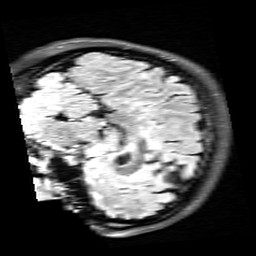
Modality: FLAIR
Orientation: sagittal
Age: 32
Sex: female
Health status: healthy
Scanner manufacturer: siemens
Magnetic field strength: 3 T
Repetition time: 9 s
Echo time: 0.088 s